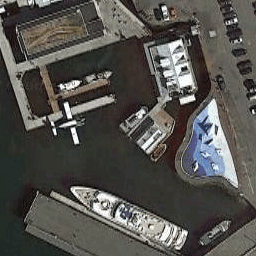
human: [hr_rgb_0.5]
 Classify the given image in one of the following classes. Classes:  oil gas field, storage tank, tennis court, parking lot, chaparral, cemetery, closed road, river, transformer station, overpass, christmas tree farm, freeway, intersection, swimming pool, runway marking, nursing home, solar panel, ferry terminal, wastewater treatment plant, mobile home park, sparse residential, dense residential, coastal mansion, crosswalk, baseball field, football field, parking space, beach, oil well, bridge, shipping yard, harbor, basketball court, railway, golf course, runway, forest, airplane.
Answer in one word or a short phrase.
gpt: ferry terminal